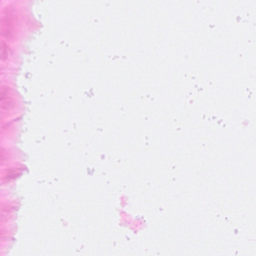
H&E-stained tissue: Breast